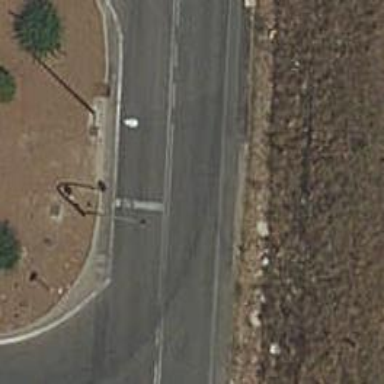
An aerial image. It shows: Road with traffic signals.